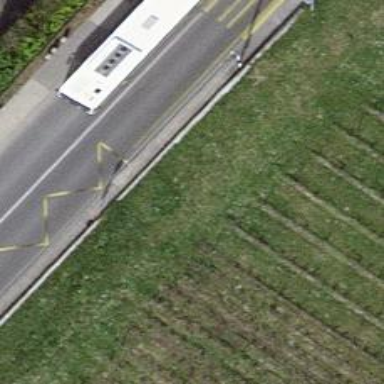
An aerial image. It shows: Asphalt sidewalk leading to platform for public transport.